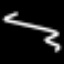
Label: squiggle